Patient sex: M
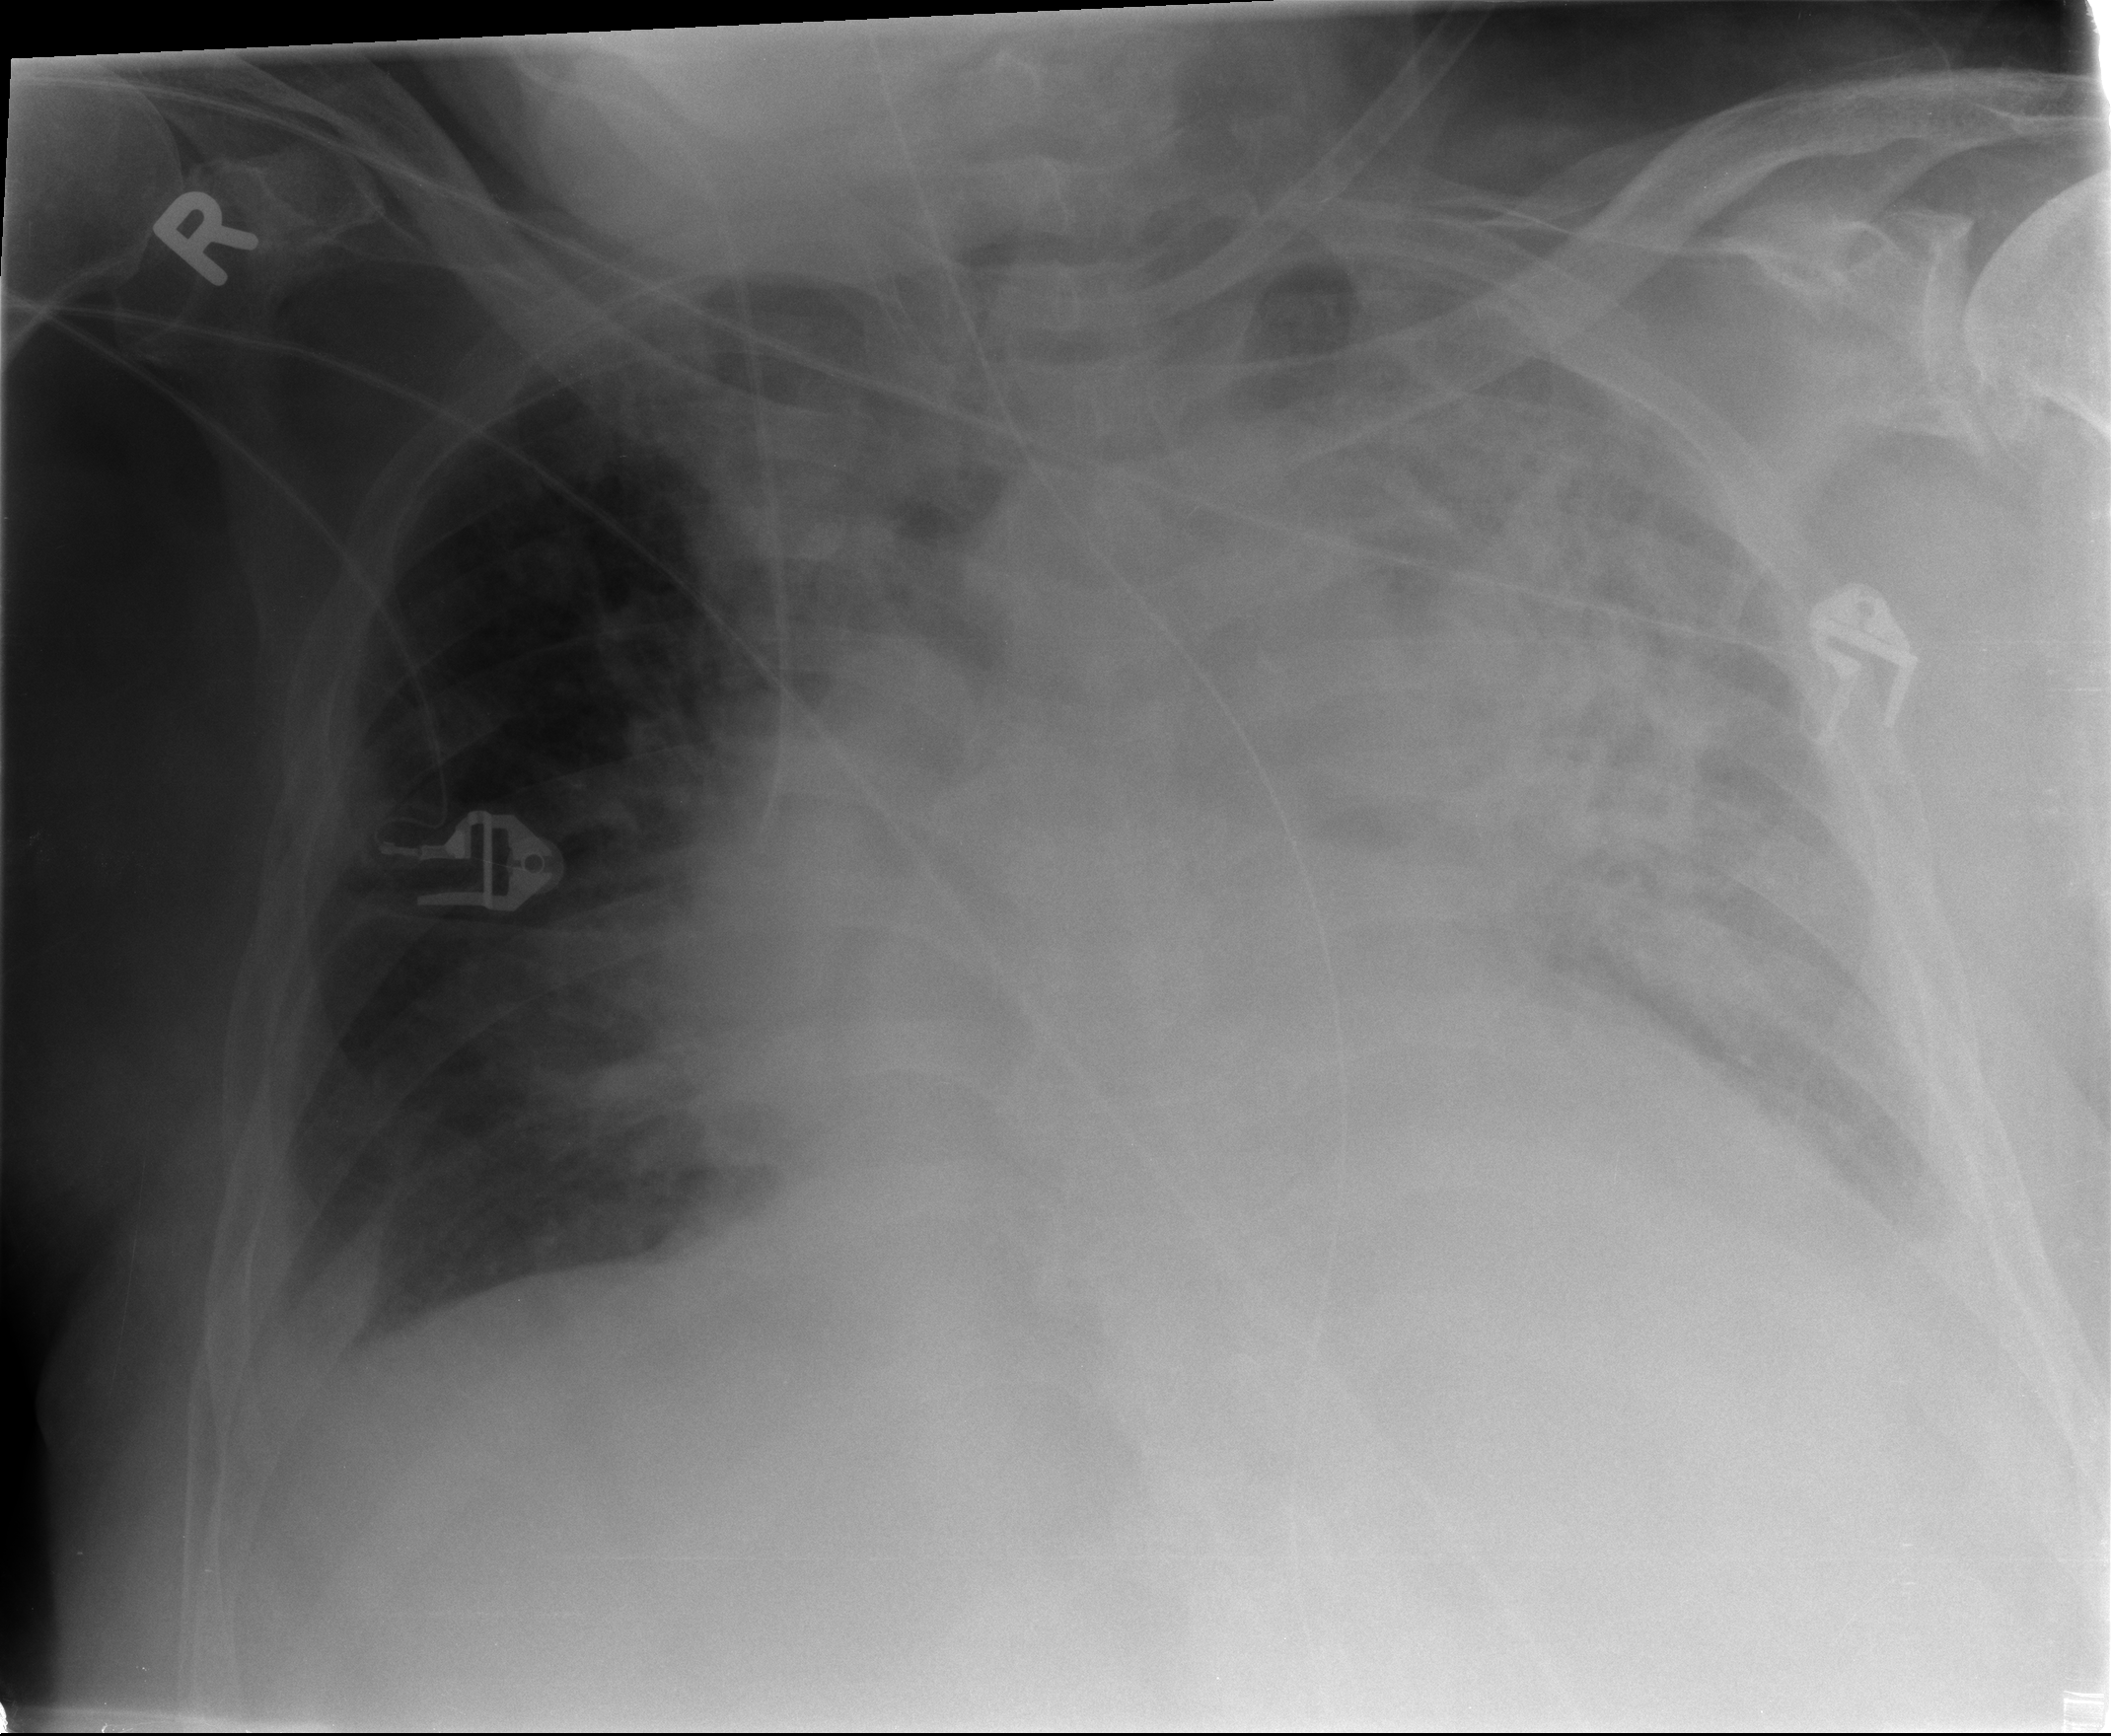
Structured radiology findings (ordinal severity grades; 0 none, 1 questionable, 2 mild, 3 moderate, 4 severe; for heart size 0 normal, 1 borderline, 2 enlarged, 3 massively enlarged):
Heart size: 3
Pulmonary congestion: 3
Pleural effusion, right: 3
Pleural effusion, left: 3
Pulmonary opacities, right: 4
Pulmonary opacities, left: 4
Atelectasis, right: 3
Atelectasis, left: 3